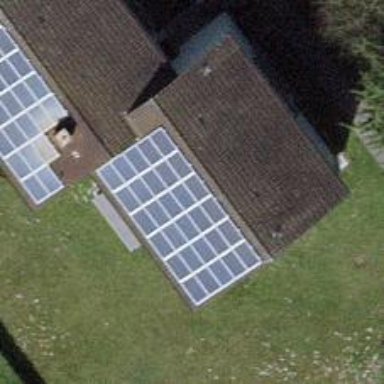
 consisting of solar photovoltaic panels."